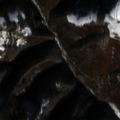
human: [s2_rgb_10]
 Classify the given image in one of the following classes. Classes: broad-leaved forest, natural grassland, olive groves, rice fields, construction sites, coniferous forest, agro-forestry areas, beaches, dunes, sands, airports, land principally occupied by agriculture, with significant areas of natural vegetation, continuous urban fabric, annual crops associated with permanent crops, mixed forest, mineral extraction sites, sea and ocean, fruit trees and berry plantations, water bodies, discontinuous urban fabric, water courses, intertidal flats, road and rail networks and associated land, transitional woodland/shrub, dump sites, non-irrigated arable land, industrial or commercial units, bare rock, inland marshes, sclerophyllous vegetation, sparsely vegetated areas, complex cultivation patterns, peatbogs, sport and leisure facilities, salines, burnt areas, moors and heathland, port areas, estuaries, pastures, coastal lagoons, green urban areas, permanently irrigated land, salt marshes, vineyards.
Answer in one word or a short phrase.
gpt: broad-leaved forest, transitional woodland/shrub